Field crop: tomato
Growth stage: 1
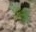
Species: solanum